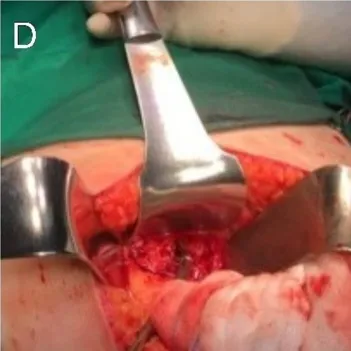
Intraoperative finding of pancreatitis necroticans.
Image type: medical_photograph (other_medical_photograph)